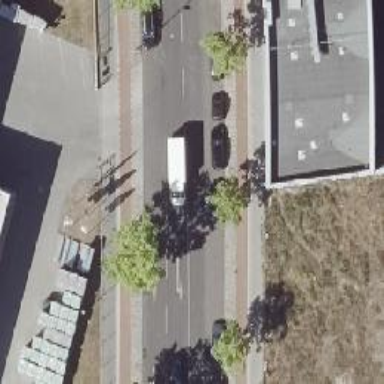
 and there is parallel parking available on the left lane."